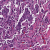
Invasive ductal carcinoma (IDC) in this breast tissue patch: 1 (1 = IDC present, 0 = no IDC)